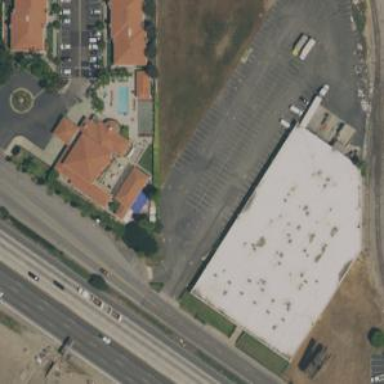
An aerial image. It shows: Retail building.